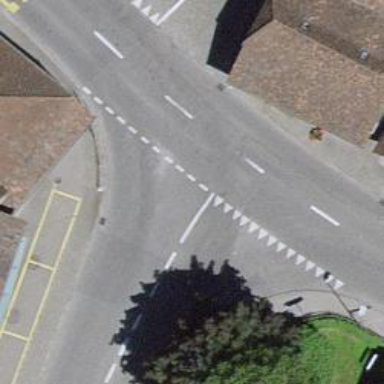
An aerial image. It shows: Road with "give way" sign.